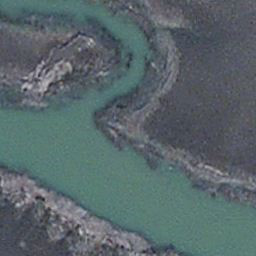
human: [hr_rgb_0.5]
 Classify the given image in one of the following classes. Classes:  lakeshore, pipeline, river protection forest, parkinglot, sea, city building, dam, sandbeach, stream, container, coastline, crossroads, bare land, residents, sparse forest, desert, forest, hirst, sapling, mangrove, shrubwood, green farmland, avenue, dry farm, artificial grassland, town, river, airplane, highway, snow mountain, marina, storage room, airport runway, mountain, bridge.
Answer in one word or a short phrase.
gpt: stream